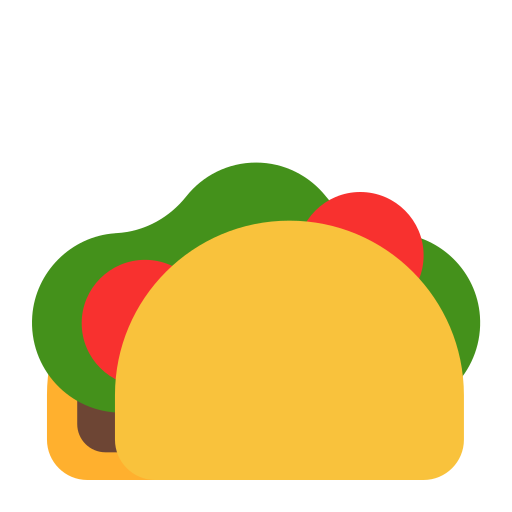
taco flat